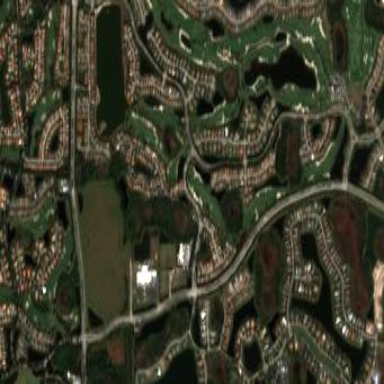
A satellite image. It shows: Golf course surrounded by greenery.